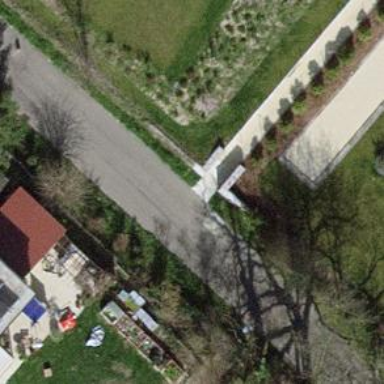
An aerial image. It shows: Bollard barrier.